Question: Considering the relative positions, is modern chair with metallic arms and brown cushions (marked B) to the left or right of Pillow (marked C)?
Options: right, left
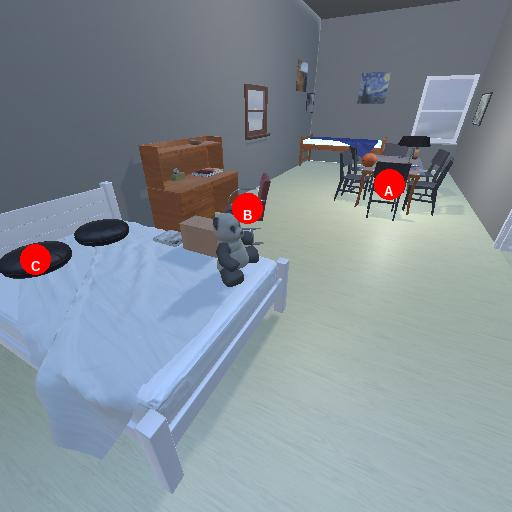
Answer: right